Question: I am not that familiar with mysql, so do not exactly not how sample the query correctly. I am working with wordpress and to illustrate what I would like to select please see the image below:

I have the ID of one special post. I would like to get all other Posts that are connected to it in the following way:
In the 'posts_meta' table can exist entries, whose 'post_id' matches the given 'ID'. One of these entries 'meta_key' is of a certain value and the 'meta_value' of that very entry is a comma separated list of 'post_id''s. I would like to Select '*' for each of Posts whose 'ID' is in that comma separated list
I started with the following:
'''
SELECT *
FROM prefix_posts AS a
JOIN prefix_postmeta AS b ON ( a.ID = b.post_id )
WHERE ... //??
'''
but I have no idea how to finish the query. How can I select the ids, to select posts in turn? I found SO answers dealing with 'FIND_IN_SET', but I do not want to test if a given ID is in the set, I the more need something like "STR_SPLIT" in a subquery.
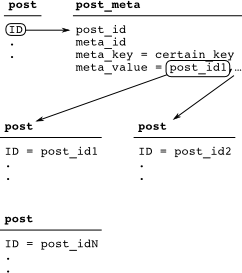
Answer: > I would like to Select * for each of Posts whose ID is in that comma separated list
Why not using FIND_IN_SET method ?, it can help you for your problem
This query return all posts whose have id in meta_value field from meta row having your "special post id" as post_id.
'''
SELECT * FROM Post a, meta b
WHERE FIND_IN_SET(a.id, b.linked)>0 AND b.post_id= $id_post;
'''
Tried on <URL>, it seems to work.
Add a GROUP BY clause if you want avoid duplicates.